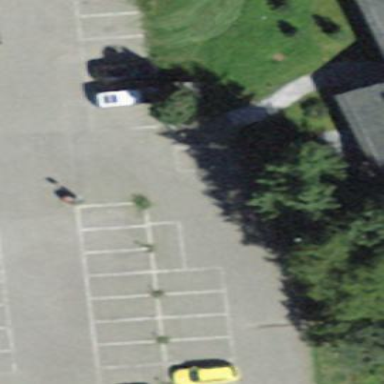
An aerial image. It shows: Parking area with grass paver surface.